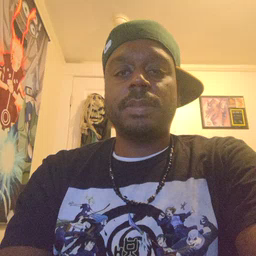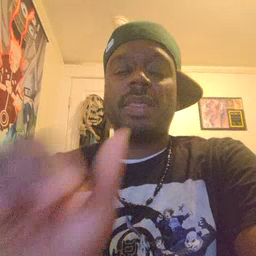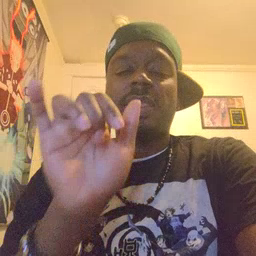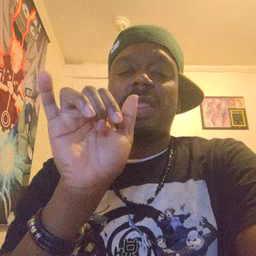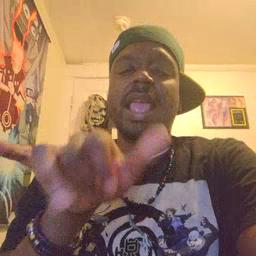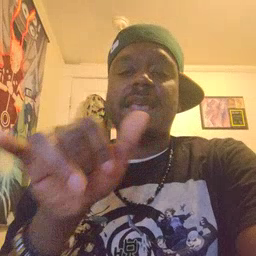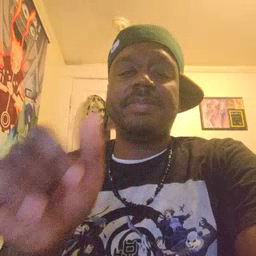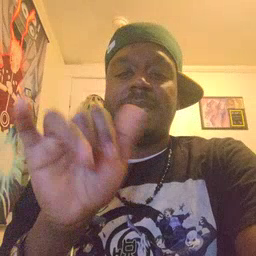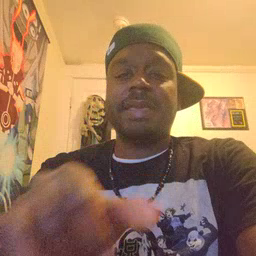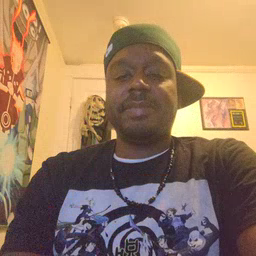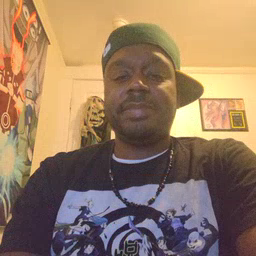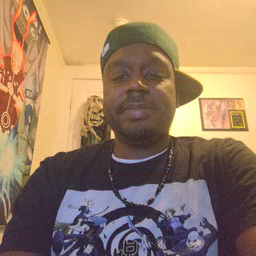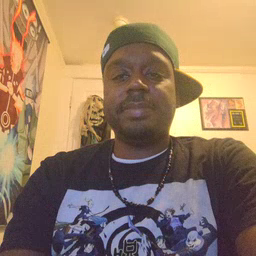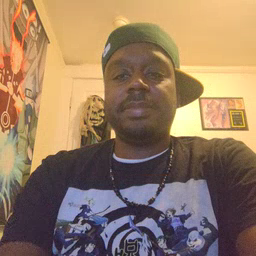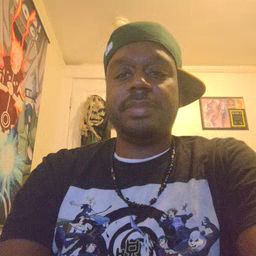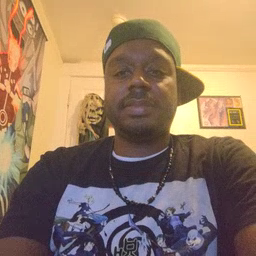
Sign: that